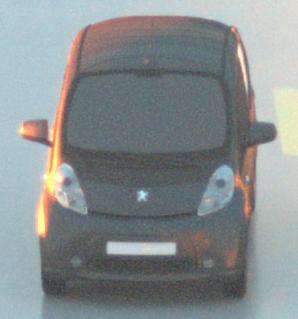
Make: Peugeot
Model: iOn
Detailed model: iOn
Model produced from: 2010/12
Model produced until: 2013/02
Doors: 5
Color: gray
Road condition: wet road
Daytime: sunrise or sunset
Contrast: medium contrast